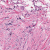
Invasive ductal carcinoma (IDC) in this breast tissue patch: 0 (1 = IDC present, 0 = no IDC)